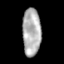
Tissue: skin
Cell type: T cells
Senescence score: 0.7896
Nuclear area (px): 860
Mean DAPI intensity: 175.656